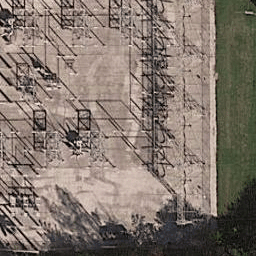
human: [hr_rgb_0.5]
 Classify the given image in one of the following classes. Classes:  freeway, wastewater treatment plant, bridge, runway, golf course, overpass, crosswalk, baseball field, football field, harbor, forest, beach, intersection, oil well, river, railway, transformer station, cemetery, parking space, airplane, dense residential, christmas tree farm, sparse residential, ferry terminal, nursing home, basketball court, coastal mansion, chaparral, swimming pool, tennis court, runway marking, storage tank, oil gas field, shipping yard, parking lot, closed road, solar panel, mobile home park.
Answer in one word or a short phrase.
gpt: transformer station